Question: I'm not so experienced using MVC. I'm dealing with this situation. Everything works well until call the HttpPost method where has all its members null. I don't know why is not persisting all the data on it.
And everything works well, because I can see the data in my Html page, only when the user submit the information is when happens this.
'''
[HttpGet]
public ActionResult DoTest()
{
Worksheet w = new Worksheet(..);
return View(w);
}
[HttpPost]
public ActionResult DoTest(Worksheet worksheet)
{
return PartialView("_Problems", worksheet);
}
'''

This is class which I'm using.
'''
public class Worksheet
{
public Worksheet() { }
public Worksheet(string title, List<Problem> problems)
{
this.Title = title;
this.Problems = problems;
}
public Worksheet(IEnumerable<Problem> problems, WorksheetMetadata metadata, ProblemRepositoryHistory history)
{
this.Metadata = metadata;
this.Problems = problems.ToList();
this.History = history;
}
public string Title { get; set; }
public List<Problem> Problems { get; set; } // Problem is an abstract class
public WorksheetMetadata Metadata { get; set; }
public ProblemRepositoryHistory History { get; set; }
}
'''
And my razor view.... the razor view shows successfully my view. I realized something rare, please note in my 5 and 6 lines that I have HiddenFor method, well if I used that, when calls HTTPPOST persists the data, I don't know why.
'''
@model Contoso.ExercisesLibrary.Core.Worksheet
<div id="problemList">
<h2>@Html.DisplayFor(model => model.Metadata.ExerciseName)</h2>
@Html.HiddenFor(model => model.Metadata.ExerciseName)
@Html.HiddenFor(model => model.Metadata.ObjectiveFullName)
@for (int i = 0; i < Model.Problems.Count; i++)
{
<div>
@Html.Partial(Contoso.ExercisesLibrary.ExerciseMap.GetProblemView(Model.Problems[i]), Model.Problems[i])
</div>
}
</div>
'''
UPDATE
I'm using a static class to get the view name, but as I'm testing I'm just using this Partial view
'''
@model Contoso.ExercisesLibrary.AbsoluteArithmetic.Problem1
<div>
<span style="padding:3px; font-size:18px;">@Model.Number1</span>
<span style="padding:5px; font-size:18px;">+</span>
<span style="padding:5px; font-size:18px;">@Model.Number2</span>
<span style="padding:5px; font-size:18px;">=</span>
<span style="font-size:18px">
@Html.EditorFor(model => model.Result, new { style = "width:60px; font-size:18px;" })
@Html.ValidationMessageFor(model => model.Result)
</span>
</div>
@section Scripts {
}
'''
And here the user do the post
'''
@model Contoso.ExercisesLibrary.Core.Worksheet
<form method="post">
@Html.Partial("_Problems", Model)
<input type="submit" value="Continue" />
</form>
'''
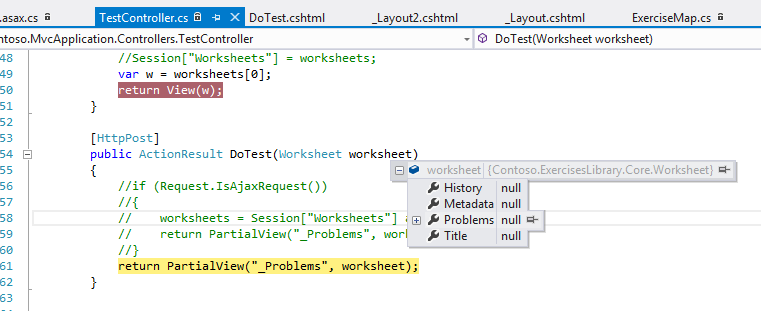
Answer: The <URL>, that is why you need the 'HiddenFor' it will add an '<input type="hidden"' which will then be bound to the Model when you Post.